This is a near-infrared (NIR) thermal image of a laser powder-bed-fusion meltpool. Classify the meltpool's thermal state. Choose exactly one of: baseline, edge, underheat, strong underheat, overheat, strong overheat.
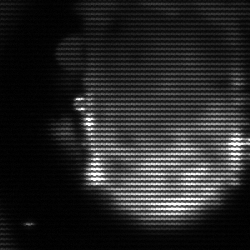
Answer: baseline